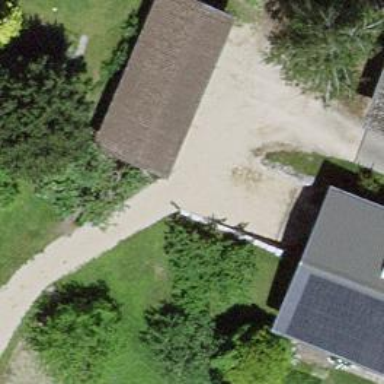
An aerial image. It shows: Garage.